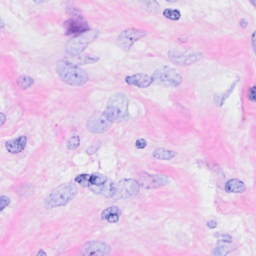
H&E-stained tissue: Breast